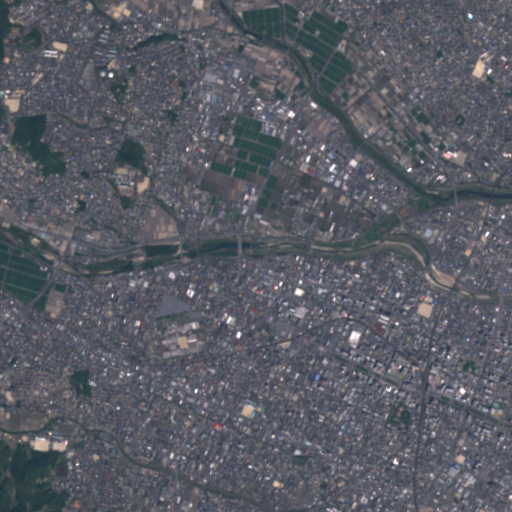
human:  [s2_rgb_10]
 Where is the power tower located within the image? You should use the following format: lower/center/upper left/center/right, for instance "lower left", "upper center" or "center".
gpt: There is no power tower in the image.